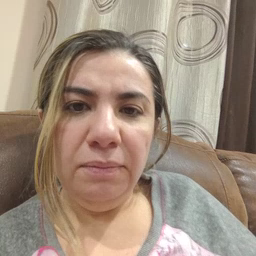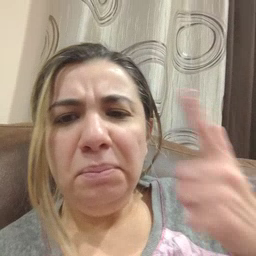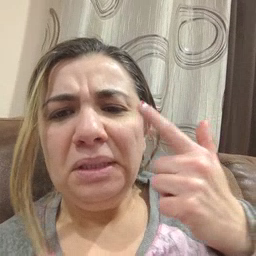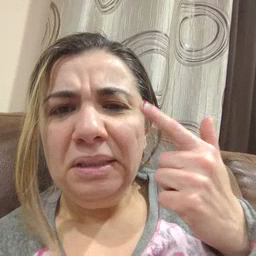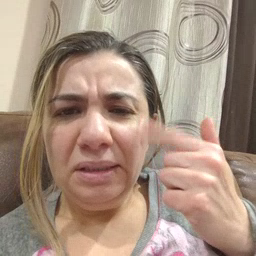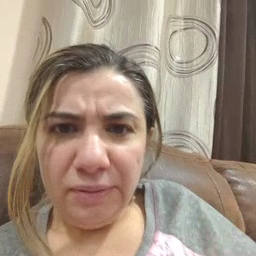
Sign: cry